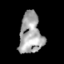
Tissue: skin
Cell type: Epithelial cells
Senescence score: 0.9429
Nuclear area (px): 906
Mean DAPI intensity: 164.765